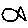
Label: fish